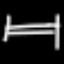
Label: bed